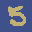
Label: 5